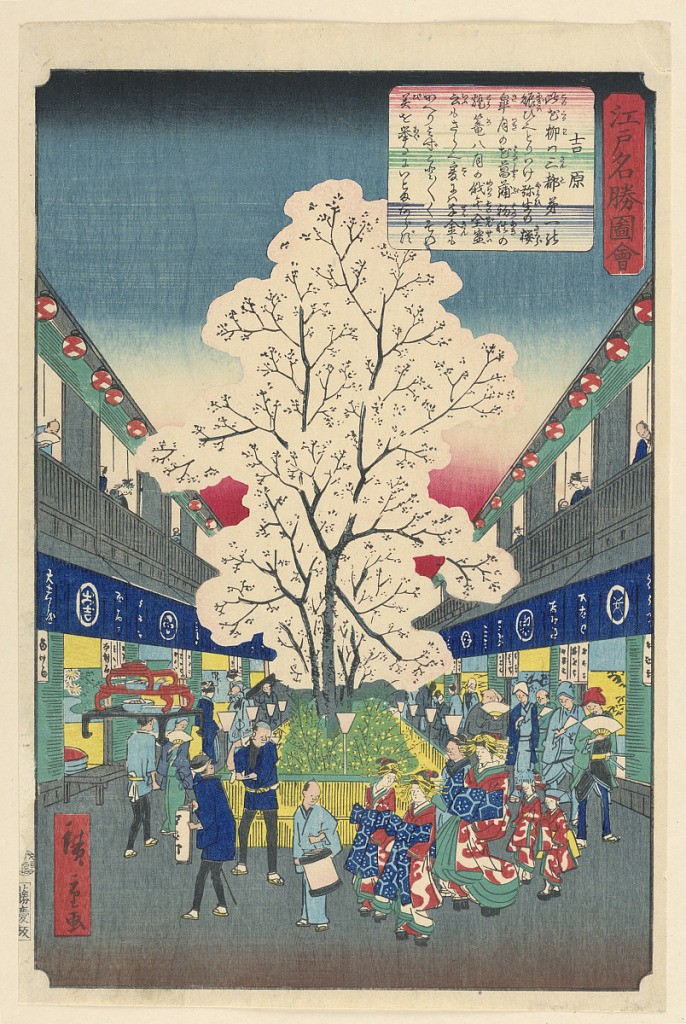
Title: Spring Festival
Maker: Ando Hiroshige, Japanese, 1797–1858
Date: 1797-1858
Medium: Woodblock print in colored ink on paper
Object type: Print
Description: This brilliant street scene of Edo is decorated with a blooming cherry blossom. Celebrating all around the base of the tree is a parade of people dressed in traditional clothing. All the storefronts are open with their signs and lit with lanterns.